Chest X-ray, PA view. Patient: 68 years old, sex M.
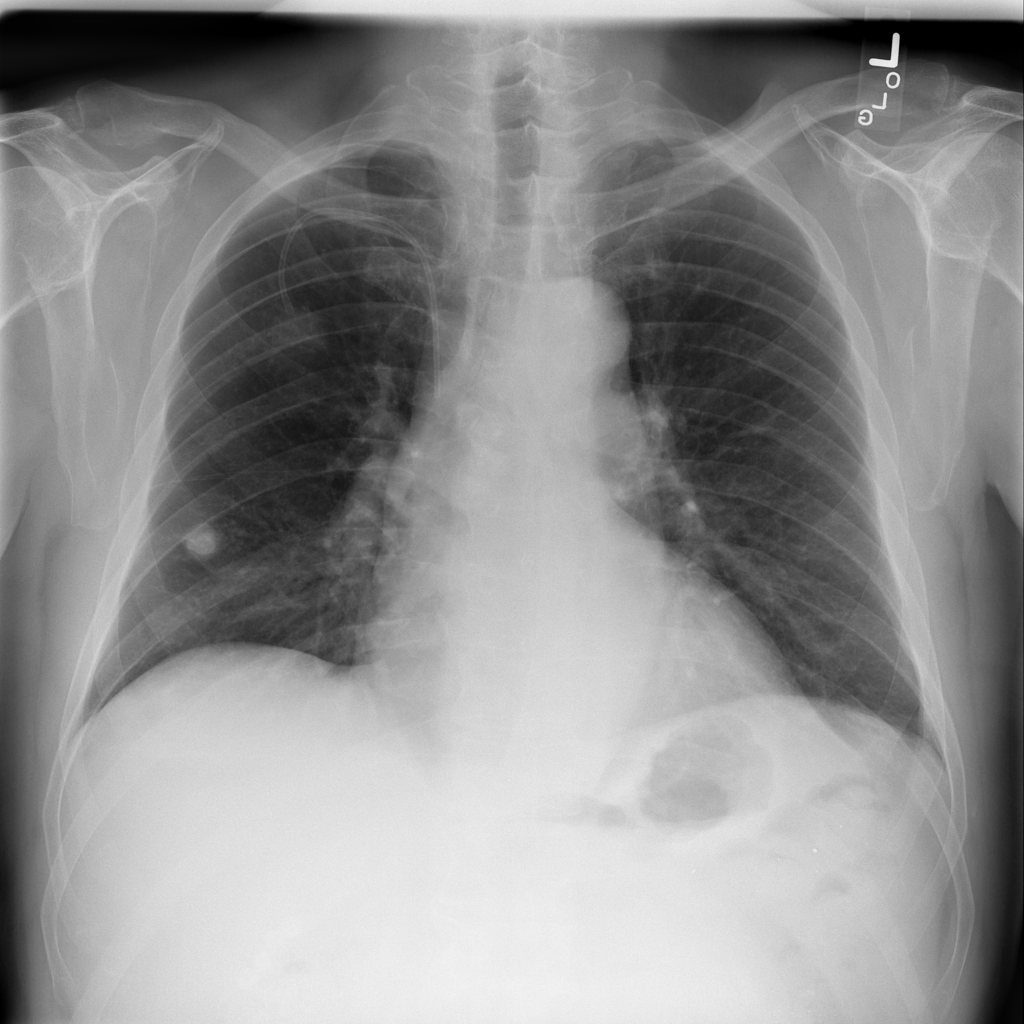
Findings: No Finding